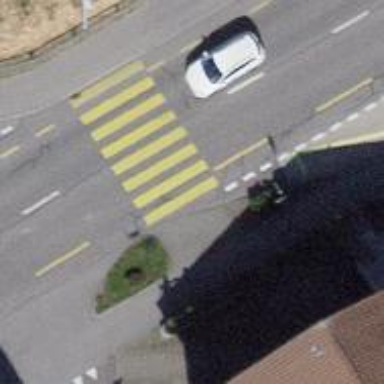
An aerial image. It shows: Zebra crossing on footway.